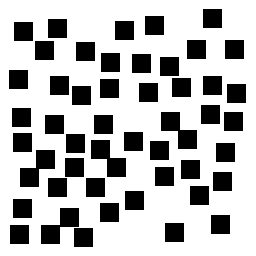
Squares: 52
Triangles: 0
Stars: 0
Total shapes: 52